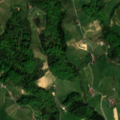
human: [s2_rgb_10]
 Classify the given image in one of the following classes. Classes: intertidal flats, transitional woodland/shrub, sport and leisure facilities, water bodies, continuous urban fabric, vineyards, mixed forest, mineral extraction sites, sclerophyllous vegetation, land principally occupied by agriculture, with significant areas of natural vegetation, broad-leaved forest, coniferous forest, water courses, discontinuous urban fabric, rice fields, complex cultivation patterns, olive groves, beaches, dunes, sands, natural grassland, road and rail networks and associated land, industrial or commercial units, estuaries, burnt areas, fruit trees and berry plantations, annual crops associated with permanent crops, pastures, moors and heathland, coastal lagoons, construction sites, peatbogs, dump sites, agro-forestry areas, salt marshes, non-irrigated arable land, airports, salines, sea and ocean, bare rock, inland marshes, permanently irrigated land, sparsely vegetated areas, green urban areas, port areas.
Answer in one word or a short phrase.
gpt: non-irrigated arable land, vineyards, pastures, broad-leaved forest, mixed forest